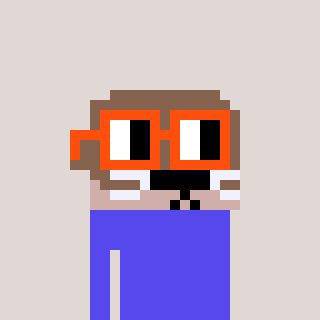
a pixel art character with square orange glasses, a otter-shaped head and a computerblue-colored body on a warm background